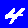
Digit: 4